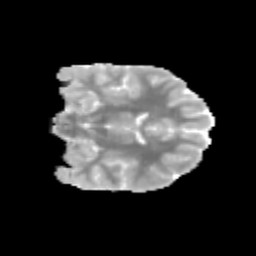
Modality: MD
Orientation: coronal
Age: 10
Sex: female
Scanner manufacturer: siemens
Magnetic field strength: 3 T
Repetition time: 3.8 s
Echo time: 0.07 s